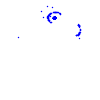
Particle: kaon